Question: This is not a homework problem. This questions was asked to one of my friend in an interview test.
I have a 'list' of lines read from a file as input. Each line has a identifier such as (A,B,NN,C,DD) at the start of line. Depending upon the identifier, I need to map the list of records into a single object 'A' which contains a hierarchy structure of objects.

Each 'A' can have zero or more 'B' types.
Each 'B' identifier can have zero or more 'NN' and 'C' as child. Similarly each 'C' segment can have zero or more 'NN' and 'DD' child. Abd each 'DD' can have zero or more 'NN' as child.
All the class will have 'value' to hold the 'String' value from current line.
'''
**A - will have list of B**
class A {
List<B> bList;
String value;
public A(String value) {
this.value = value;
}
public void addB(B b) {
if (bList == null) {
bList = new ArrayList<B>();
}
bList.add(b);
}
}
**B - will have list of NN and list of C**
class B {
List<C> cList;
List<NN> nnList;
String value;
public B(String value) {
this.value = value;
}
public void addNN(NN nn) {
if (nnList == null) {
nnList = new ArrayList<NN>();
}
nnList.add(nn);
}
public void addC(C c) {
if (cList == null) {
cList = new ArrayList<C>();
}
cList.add(c);
}
}
**C - will have list of DDs and NNs**
class C {
List<DD> ddList;
List<NN> nnList;
String value;
public C(String value) {
this.value = value;
}
public void addDD(DD dd) {
if (ddList == null) {
ddList = new ArrayList<DD>();
}
ddList.add(dd);
}
public void addNN(NN nn) {
if (nnList == null) {
nnList = new ArrayList<NN>();
}
nnList.add(nn);
}
}
**DD - will have list of NNs**
class DD {
String value;
List<NN> nnList;
public DD(String value) {
this.value = value;
}
public void addNN(NN nn) {
if (nnList == null) {
nnList = new ArrayList<NN>();
}
nnList.add(nn);
}
}
**NN- will hold the line only**
class NN {
String value;
public NN(String value) {
this.value = value;
}
}
'''
The method 'public A parse(List<String> lines)' reads the input list and returns the object 'A'. Since, there might be multiple 'B', i have created separate method ''parseB' to parse each occurrence.
At method, loops through the 'i = startIndex + 1 to i < lines.size()' and checks the start of lines. Occurrence of "NN" is added to current object of 'B'. If "C" is detected at start, it calls another method 'parseC'. The loop will break when we detect "B" or "A" at start.
Similar logic is used in parseC_DD.
'''
public class GTTest {
public A parse(List<String> lines) {
A a;
for (int i = 0; i < lines.size(); i++) {
String curLine = lines.get(i);
if (curLine.startsWith("A")) {
a = new A(curLine);
continue;
}
if (curLine.startsWith("B")) {
i = parseB(lines, i); // returns index i to skip all the lines that are read inside parseB(...)
continue;
}
}
return a; // return mapped object
}
private int parseB(List<String> lines, int startIndex) {
int i;
B b = new B(lines.get(startIndex));
for (i = startIndex + 1; i < lines.size(); i++) {
String curLine = lines.get(i);
if (curLine.startsWith("NN")) {
b.addNN(new NN(curLine));
continue;
}
if (curLine.startsWith("C")) {
i = parseC(b, lines, i);
continue;
}
a.addB(b);
if (curLine.startsWith("B") || curLine.startsWith("A")) { //ending condition
System.out.println("B A "+curLine);
--i;
break;
}
}
return i; // return nextIndex to read
}
private int parseC(B b, List<String> lines, int startIndex) {
int i;
C c = new C(lines.get(startIndex));
for (i = startIndex + 1; i < lines.size(); i++) {
String curLine = lines.get(i);
if (curLine.startsWith("NN")) {
c.addNN(new NN(curLine));
continue;
}
if (curLine.startsWith("DD")) {
i = parseC_DD(c, lines, i);
continue;
}
b.addC(c);
if (curLine.startsWith("C") || curLine.startsWith("A") || curLine.startsWith("B")) {
System.out.println("C A B "+curLine);
--i;
break;
}
}
return i;//return next index
}
private int parseC_DD(C c, List<String> lines, int startIndex) {
int i;
DD d = new DD(lines.get(startIndex));
c.addDD(d);
for (i = startIndex; i < lines.size(); i++) {
String curLine = lines.get(i);
if (curLine.startsWith("NN")) {
d.addNN(new NN(curLine));
continue;
}
if (curLine.startsWith("DD")) {
d=new DD(curLine);
continue;
}
c.addDD(d);
if (curLine.startsWith("NN") || curLine.startsWith("C") || curLine.startsWith("A") || curLine.startsWith("B")) {
System.out.println("NN C A B "+curLine);
--i;
break;
}
}
return i;//return next index
}
public static void main(String[] args) {
GTTest gt = new GTTest();
List<String> list = new ArrayList<String>();
list.add("A1");
list.add("B1");
list.add("NN1");
list.add("NN2");
list.add("C1");
list.add("NNXX");
list.add("DD1");
list.add("DD2");
list.add("NN3");
list.add("NN4");
list.add("DD3");
list.add("NN5");
list.add("B2");
list.add("NN6");
list.add("C2");
list.add("DD4");
list.add("DD5");
list.add("NN7");
list.add("NN8");
list.add("DD6");
list.add("NN7");
list.add("C3");
list.add("DD7");
list.add("DD8");
A a = gt.parse(list);
//show values of a
}
}
'''
My logic is not working properly. Is there any other approach you can figure out? Do you have any suggestions/improvements to my way?
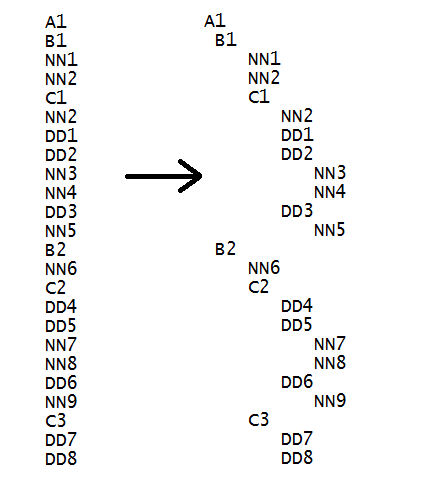
Answer: Use hierarchy of objects:
'''
public interface Node {
Node getParent();
Node getLastChild();
boolean addChild(Node n);
void setValue(String value);
Deque getChildren();
}
private static abstract class NodeBase implements Node {
...
abstract boolean canInsert(Node n);
public String toString() {
return value;
}
...
}
public static class A extends NodeBase {
boolean canInsert(Node n) {
return n instanceof B;
}
}
public static class B extends NodeBase {
boolean canInsert(Node n) {
return n instanceof NN || n instanceof C;
}
}
...
public static class NN extends NodeBase {
boolean canInsert(Node n) {
return false;
}
}
'''
Create a tree class:
'''
public class MyTree {
Node root;
Node lastInserted = null;
public void insert(String label) {
Node n = NodeFactory.create(label);
if (lastInserted == null) {
root = n;
lastInserted = n;
return;
}
Node current = lastInserted;
while (!current.addChild(n)) {
current = current.getParent();
if (current == null) {
throw new RuntimeException("Impossible to insert " + n);
}
}
lastInserted = n;
}
...
}
'''
And then print the tree:
'''
public class MyTree {
...
public static void main(String[] args) {
List input;
...
MyTree tree = new MyTree();
for (String line : input) {
tree.insert(line);
}
tree.print();
}
public void print() {
printSubTree(root, "");
}
private static void printSubTree(Node root, String offset) {
Deque children = root.getChildren();
Iterator i = children.descendingIterator();
System.out.println(offset + root);
while (i.hasNext()) {
printSubTree(i.next(), offset + " ");
}
}
}
'''